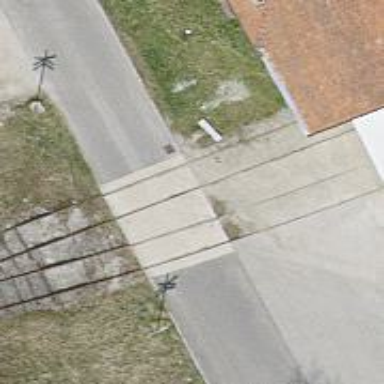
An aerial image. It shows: Railway level crossing.